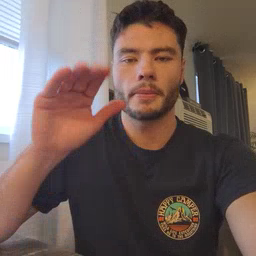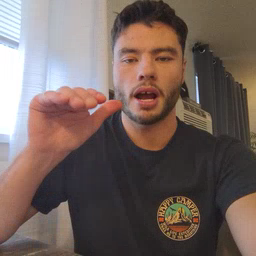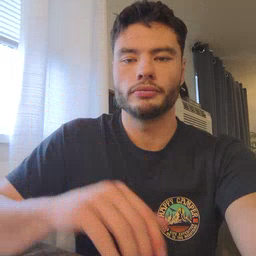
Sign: bye